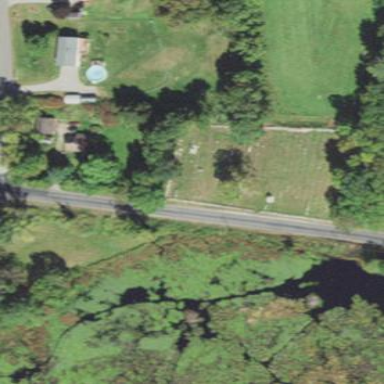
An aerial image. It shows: Private cemetery known as grave yard. It is designated as cemetery in the land use category.